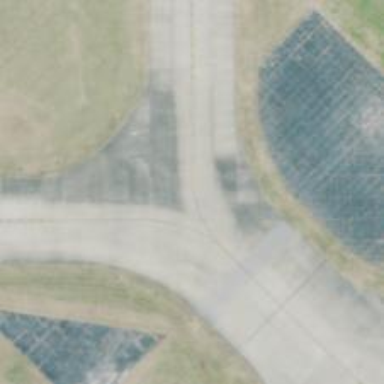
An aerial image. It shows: Image of taxiway at airport.